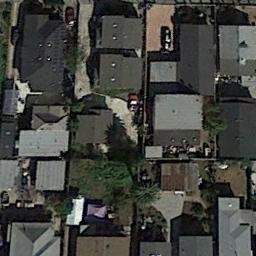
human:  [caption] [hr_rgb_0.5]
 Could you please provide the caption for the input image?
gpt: The dense residential is next to the road with some cars .

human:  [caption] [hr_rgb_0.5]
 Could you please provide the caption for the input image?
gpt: A dense residential area has lots of houses next to each other .

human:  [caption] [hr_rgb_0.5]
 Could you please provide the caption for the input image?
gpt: There are many roads and neatly arranged houses and trees in densely populated areas .

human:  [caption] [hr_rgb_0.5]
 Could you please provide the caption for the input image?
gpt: There is a winding road to the left of the residential area .

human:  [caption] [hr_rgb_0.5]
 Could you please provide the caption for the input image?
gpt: There are some black buildings and gray buildings on dense residential area .